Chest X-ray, PA view. Patient: 25 years old, sex M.
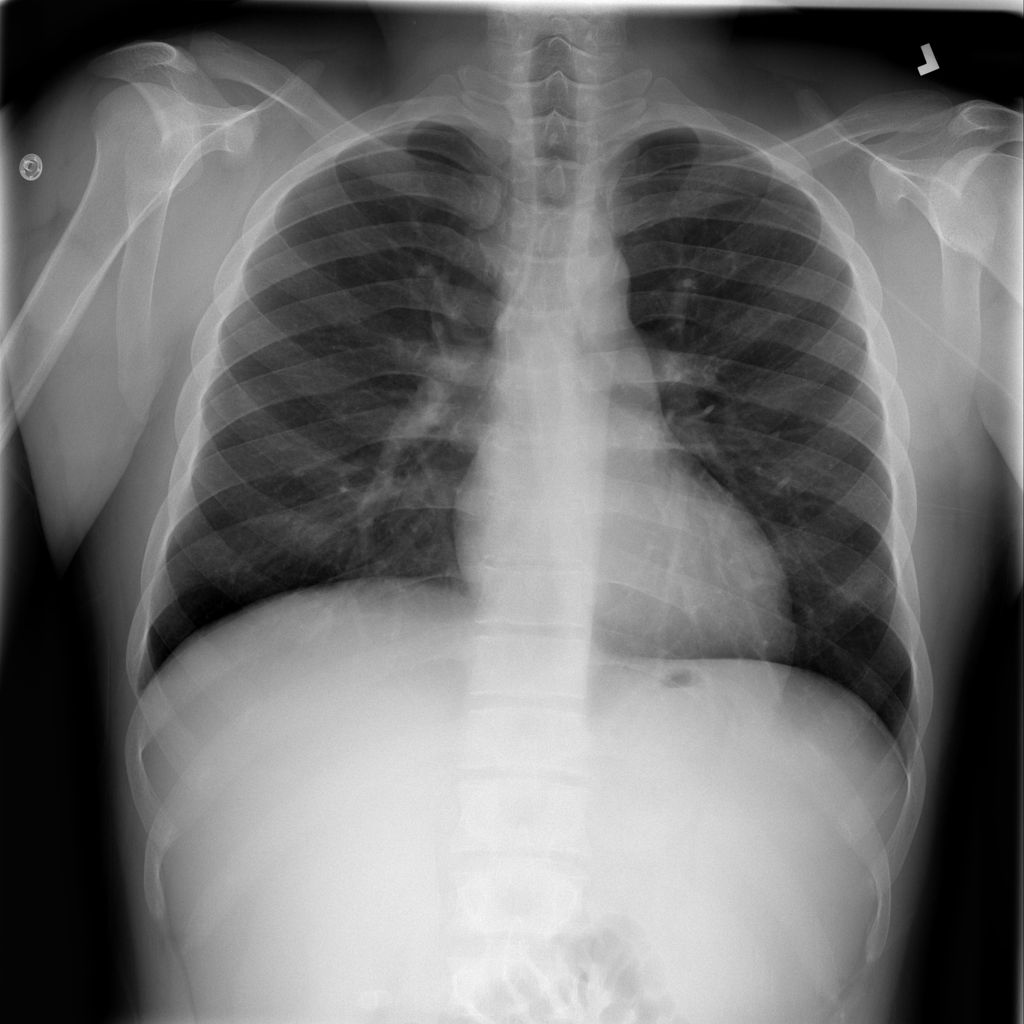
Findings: No Finding